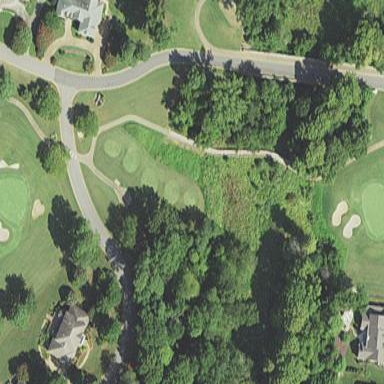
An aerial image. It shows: Rough grassy area used for golf.